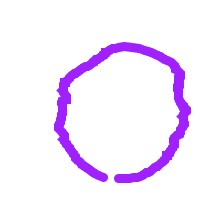
Shape: circle